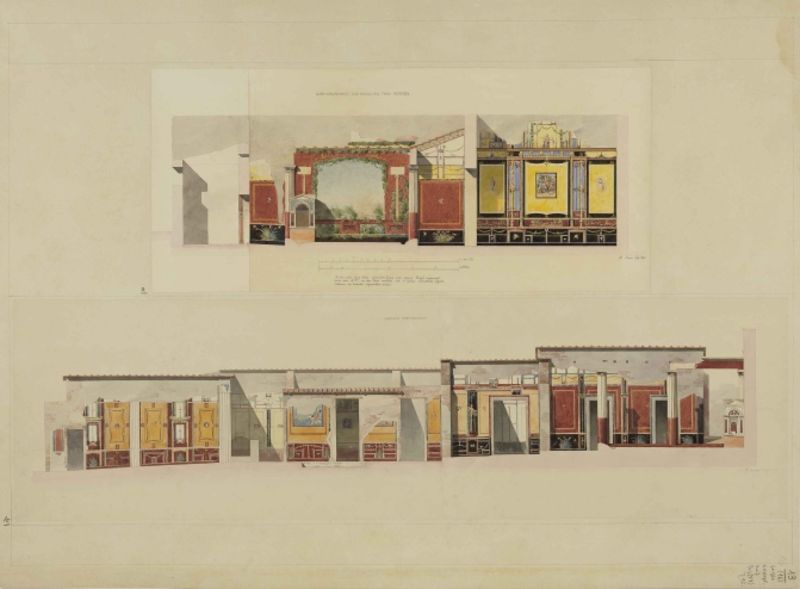
Titel: Längendurchschnitt des Hauses des tragischen Dichters
Künstler: Karl Joseph Berckmüller
Standort: Karlsruhe
Institution: Staatliche Kunsthalle Karlsruhe
Schlagwörter: blau, schatten, weiß, aquarell, gelb, grün, landschaft, ocker, bunt, fenster, grau, orange, raum, schwarz, skizze, säule, säulen, tür, zeichnung, zimmer, ausblick, dach, gebäude, haus, rot, malerei, muster, ornament, wand, architektur, innenraum, signatur, häuser, flach, stoff, decke, klassizismus, bühne, theater, front, frontal, garten, farbig, schrift, papier, ansicht, fassade, fassaden, türen, studie, farben, dächer, mauer, farbe, vergilbt, bühnenbild, dekoration, tapete, detail, ornamente, wandmalerei, interior, stil, aufsicht, wände, eingang, antike, buch, orient, palast, beschriftung, koloriert, räume, entwurf, vorderseite, fries, fresken, gärtner, historismus, plan, kulisse, einsicht, entwürfe, skizzen, ornamentik, querschnitt, bau, römisch, bauen, legende, pompeji, schinkel, grundriss, aufriss, häuserzeile, maßstab, zeichung, bauplan, architekt, gouache, innenräume, wanddekoration, aquarelliert, masstab, reihenhaus, technisch, wandbemalung, inneneinrichtung, scheinarchitektur, wandgestaltung, flachbau, anstrich, casa, grpün, landschaft#, pompeijanisch, pompeianum, #wand, höhenriss